二年级 · 算术
YY有 4 盒巧克力, 每盒有 6 块, 还有 2 盒糖果, 每盒有 5 块。

(1) YY有多少块巧克力?

(2) YY有多少块糖果?

(块)
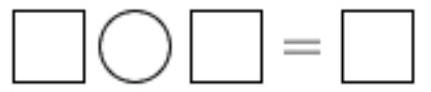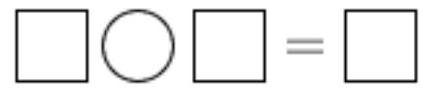
答案: (1) 24 块

(2) 10 块

【分析】(1) 根据题意可知: 求YY有多少块巧克力, 则用YY有巧克力的盒数乘每盒的数量即可。

(2) 根据题意可知: 求YY有多少块糖果, 则用YY有糖果的盒数乘每盒的数量即可。

【详解】 (1) $4 \times 6=24$ (块)

答: $Y$ 个有 24 块巧克力。

(2) $2 \times 5=10$ (块)

答: $Y$ 个有 10 块糖果。

【点睛】主要考查了表内乘法口诀的实际应用, 要熟练掌握。